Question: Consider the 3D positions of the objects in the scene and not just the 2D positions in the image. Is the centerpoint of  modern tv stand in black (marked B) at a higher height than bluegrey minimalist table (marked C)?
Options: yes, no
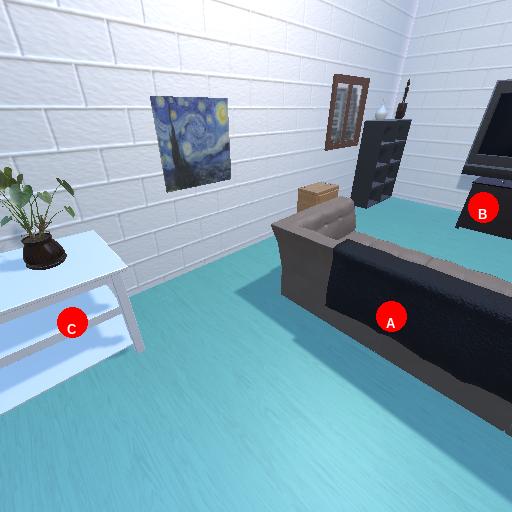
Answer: yes